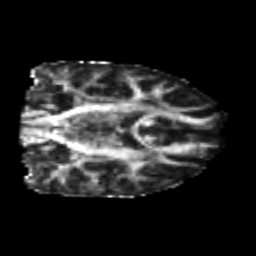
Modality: FA
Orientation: coronal
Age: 24
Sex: female
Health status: healthy
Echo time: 0.074 s